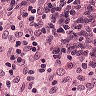
Metastatic tissue present: no